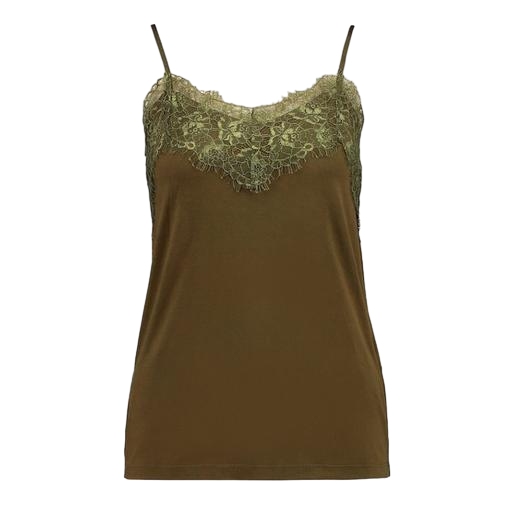
multicolor vila brown lace detail cami, green lace-panel top, green camisole top, white background